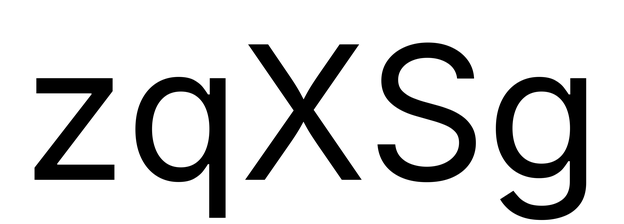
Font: Inter_Regular